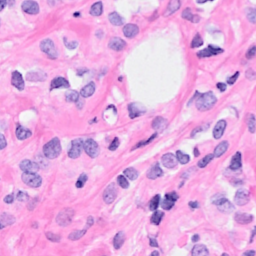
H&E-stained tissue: Breast